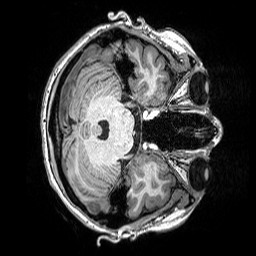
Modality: T1w
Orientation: axial
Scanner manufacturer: siemens
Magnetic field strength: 3 T
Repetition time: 2.5 s
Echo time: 0.00343 s